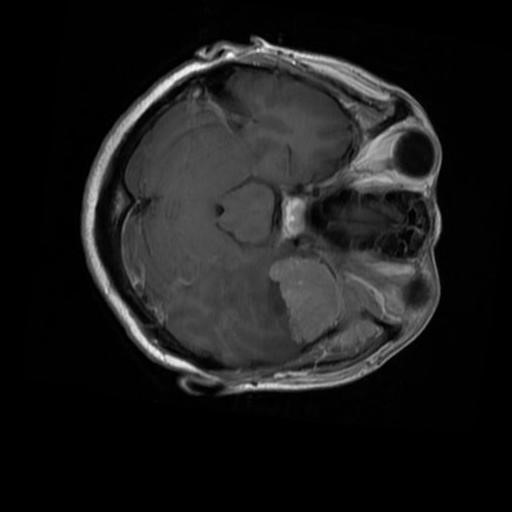
Label: brain_menin